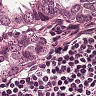
Metastatic tissue present: yes